Interaction volume radius: 10 \u00c5
Interaction volume height: 25 \u00c5
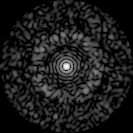
Disorder parameter: 0.8581